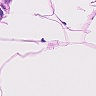
Metastatic tissue present: no